Interaction volume radius: 5 \u00c5
Interaction volume height: 15 \u00c5
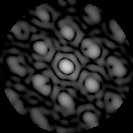
Disorder parameter: 0.4453